Interaction volume radius: 5 \u00c5
Interaction volume height: 15 \u00c5
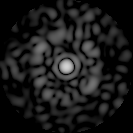
Disorder parameter: 0.7976